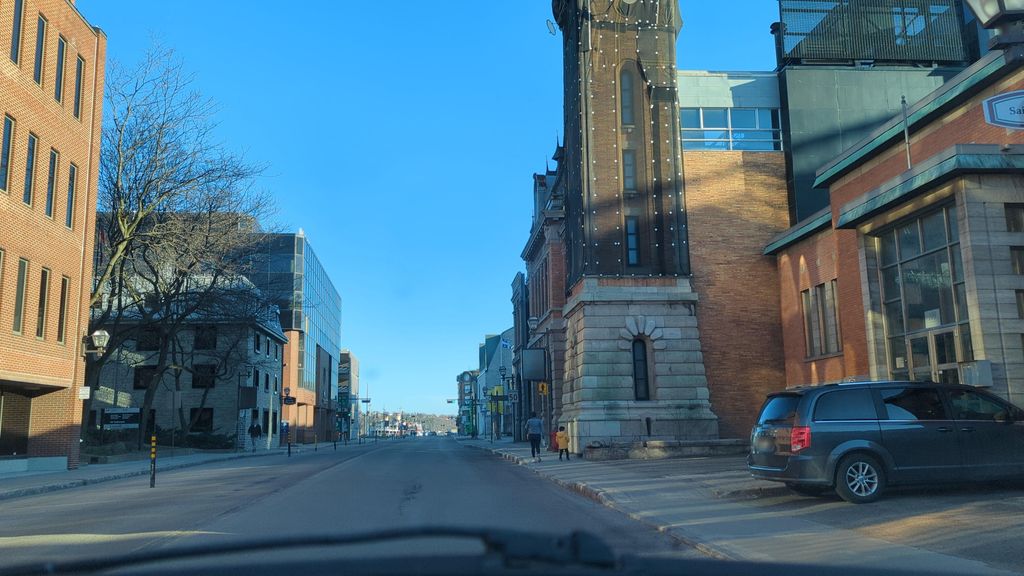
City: quebec_city